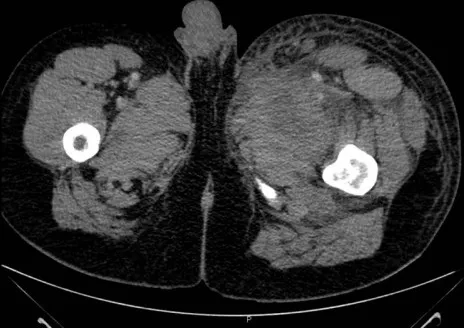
CT Abdomen and Pelvis. The adductor magnus which is oedematous possibly reflecting muscle necrosis.
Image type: radiology (ct)